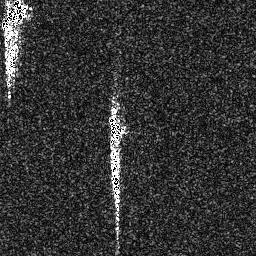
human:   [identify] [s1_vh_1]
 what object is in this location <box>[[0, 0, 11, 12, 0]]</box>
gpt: <ref>1 medium ship at the top left</ref>